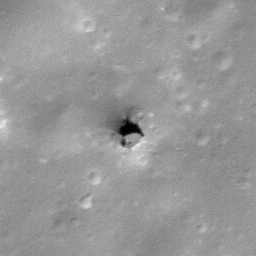
Pit: Palitzsch B 1
Host crater: Palitzsch B
Host type: impact_melt
Lunar coordinates: latitude -26.316, longitude 68.191